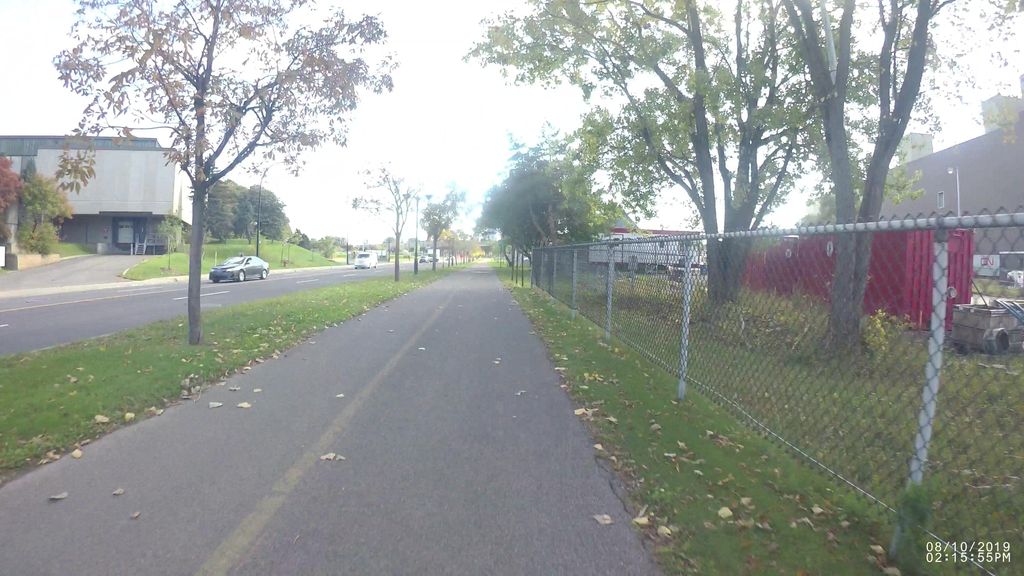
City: montreal